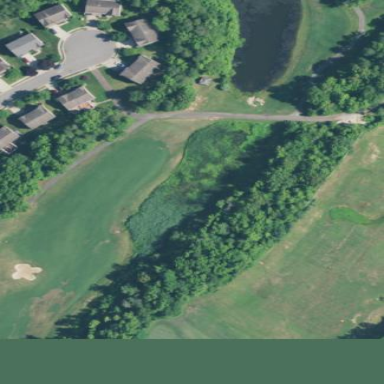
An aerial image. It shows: Golf fairway surrounded by grass.